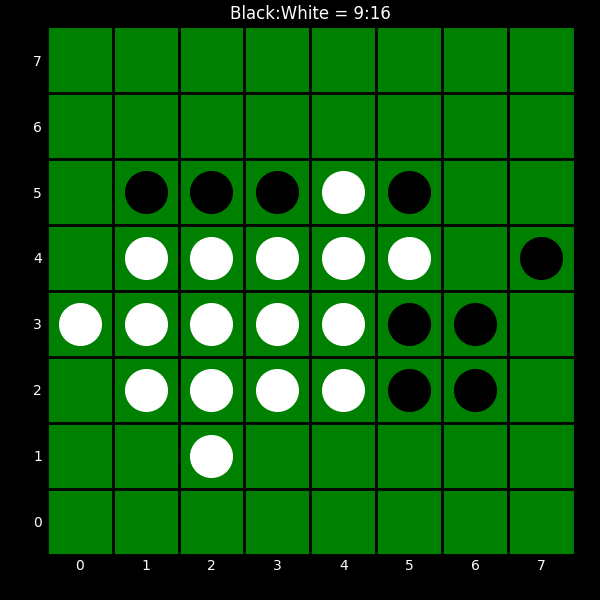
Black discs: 9
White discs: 16